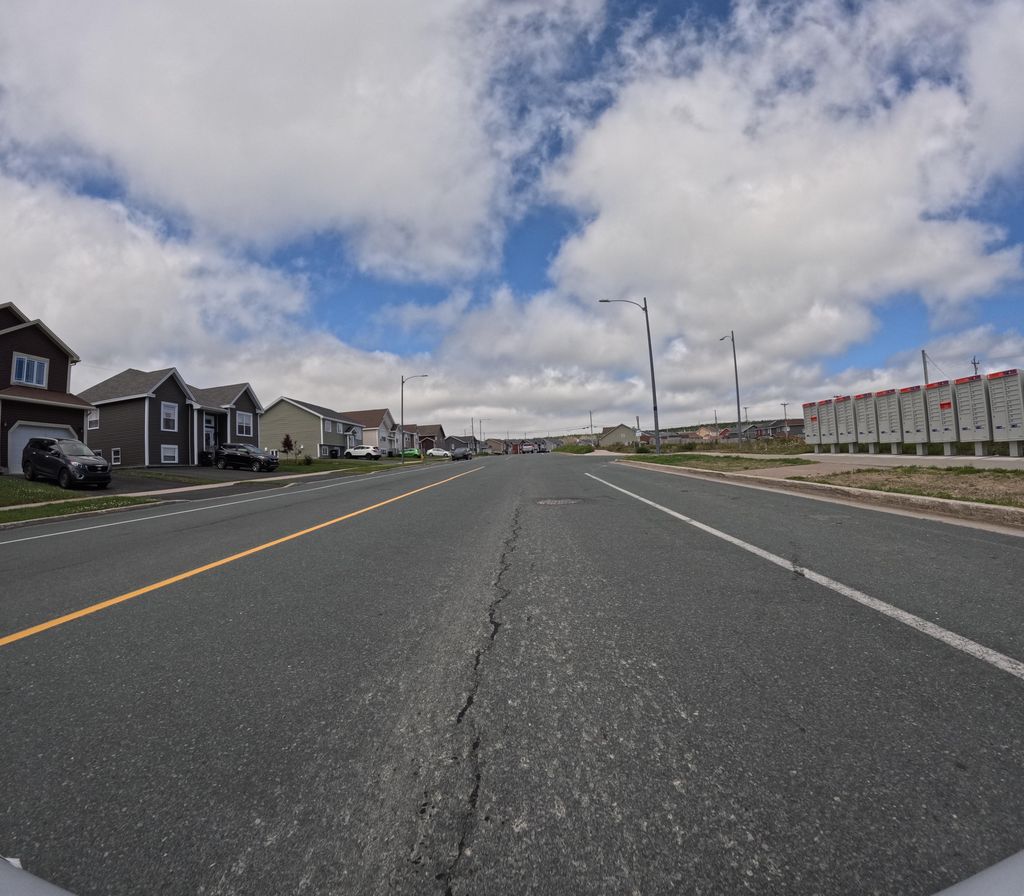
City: st_johns